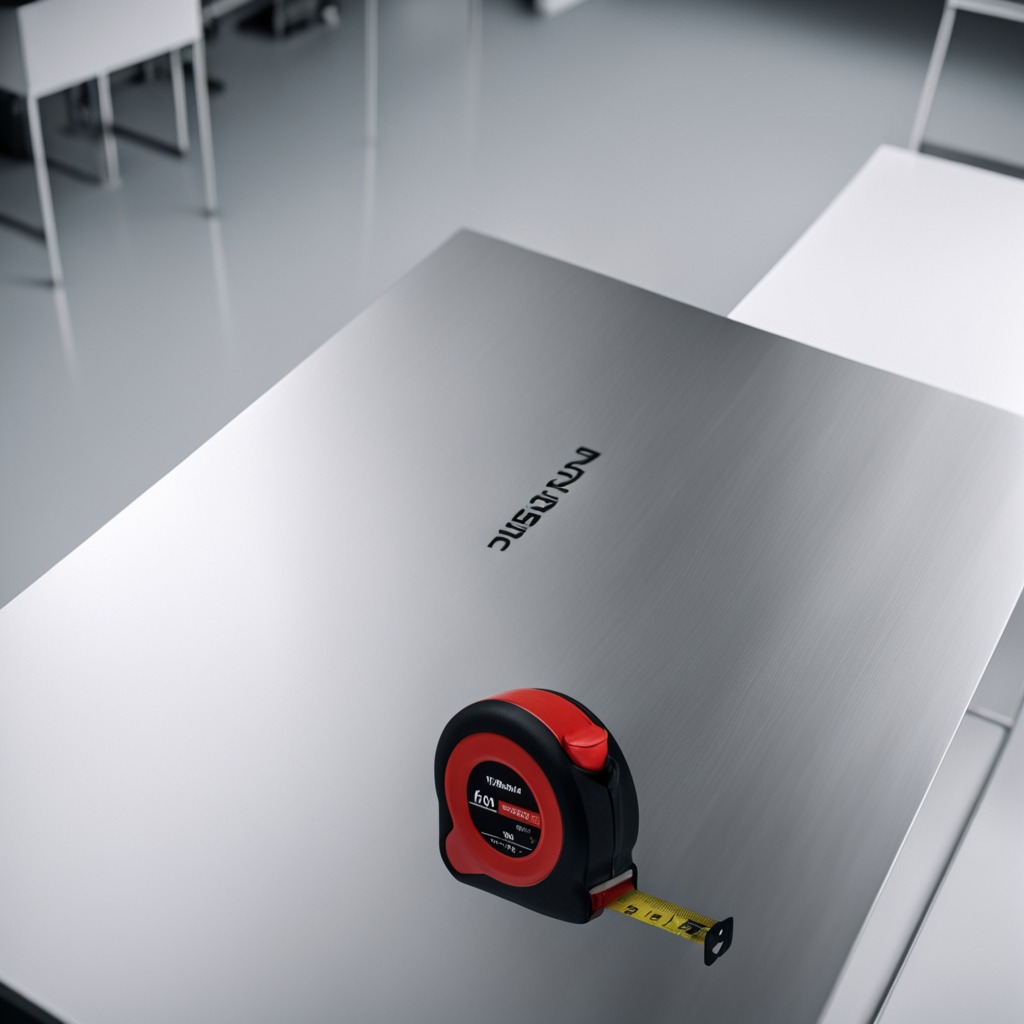
A measuring tape is lying on the stainless steel table in a high-end prototyping lab.